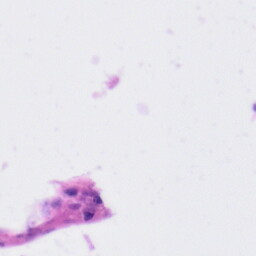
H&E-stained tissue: Tonsil